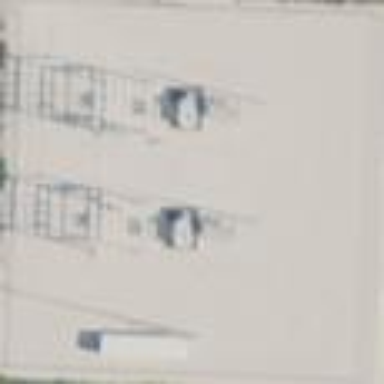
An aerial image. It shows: Industrial power substation.